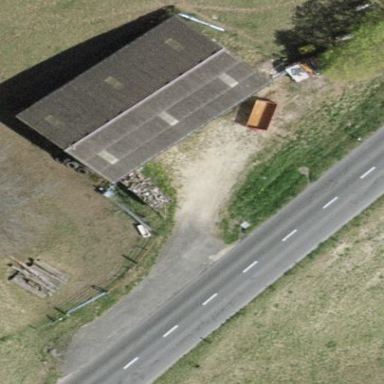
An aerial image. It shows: Farmyard area.